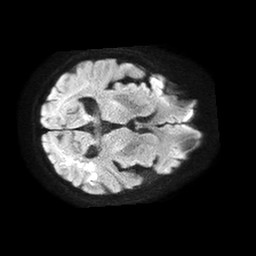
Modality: TRACE
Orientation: axial
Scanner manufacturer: philips
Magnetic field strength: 1.5 T
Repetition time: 4.6 s
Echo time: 0.08517 s